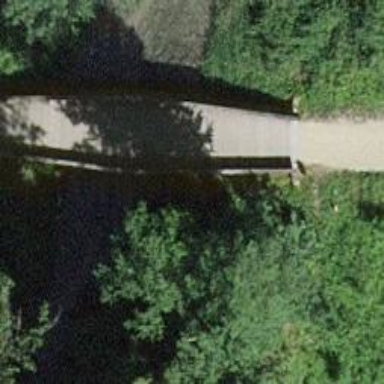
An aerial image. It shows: Track road with gravel surface and bridge. There is cycleway alongside the road.